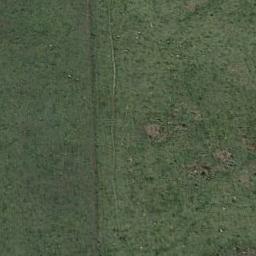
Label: meadow